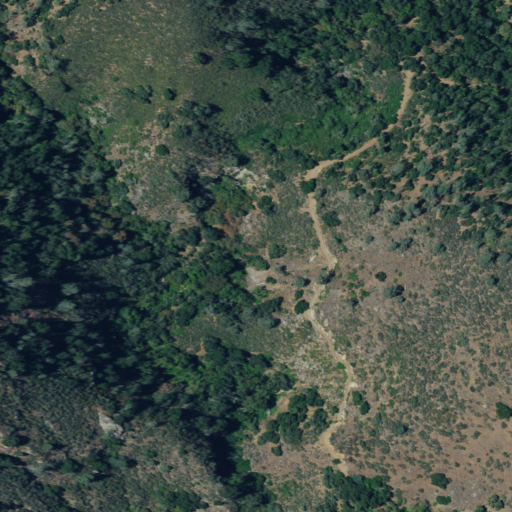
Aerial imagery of valley in California named Swope Canyon containing shrub, evergreen forest, and mixed forest